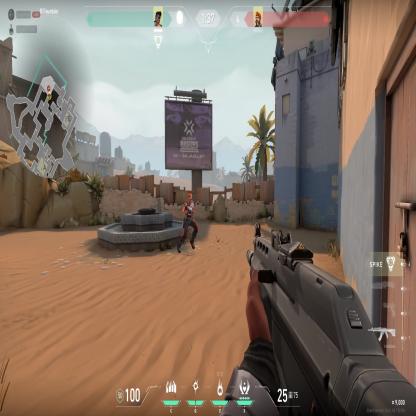
Label: enemy